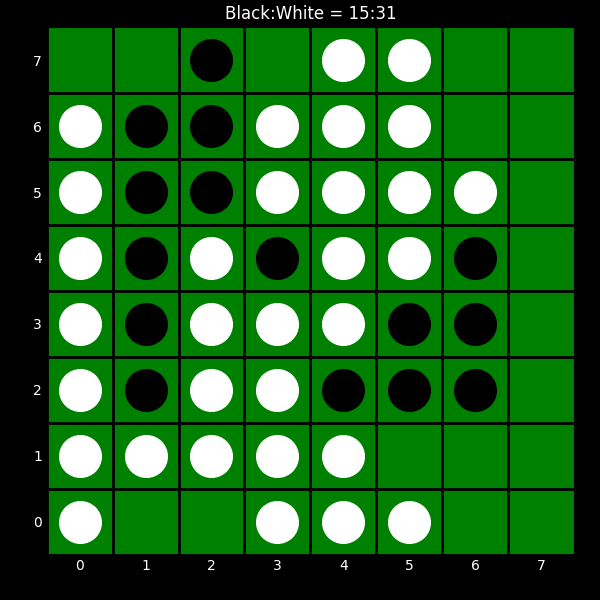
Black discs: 15
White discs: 31